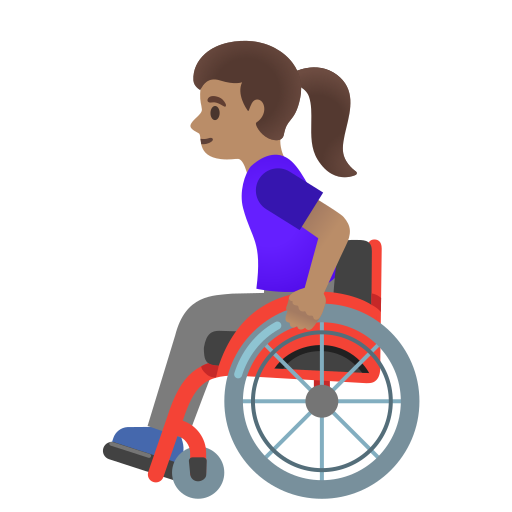
Emoji: 👩🏽‍🦽